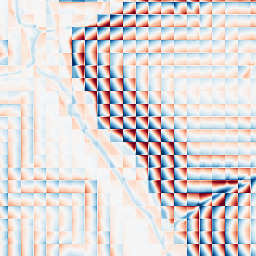
Category: wavelet
Decomposition family: wavelet_biorthogonal
Decomposition parameters: wavelet: bior1.3
level: 4
Upsampling method: sinc_blackman
Upsampling parameters: scale: 4
kernel_size: 16
Upsampling scale: 4